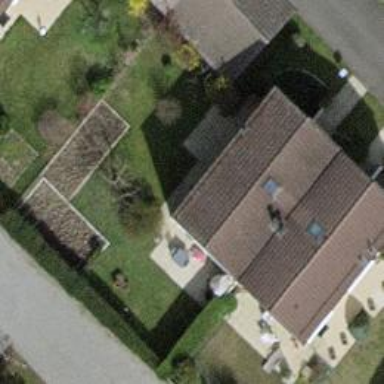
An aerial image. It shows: Garden enclosed by fence.